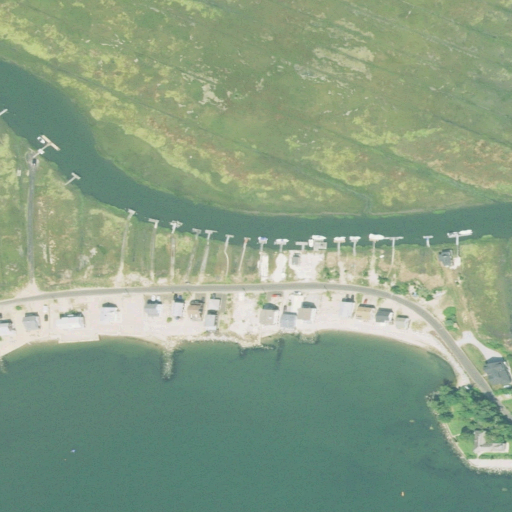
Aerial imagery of beach in Connecticut named Circle Beach containing herbaceous wetlands, open water, medium intensity development, barren land, high intensity development, and low intensity development